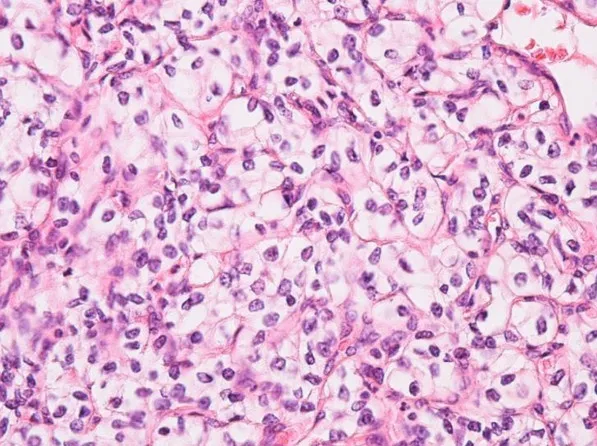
Light microscopy 40X showing malignant cells with clear cytoplasm along with distinct cell membranes and prominent nucleoli. It was positive for cytokeratin, RCC, p-NRA and negative for CK7, CK20, S-100, MART-1, and PAS.
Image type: pathology (pas)